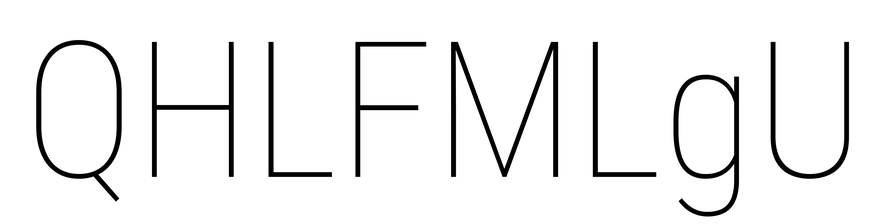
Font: Roboto_Condensed_Thin